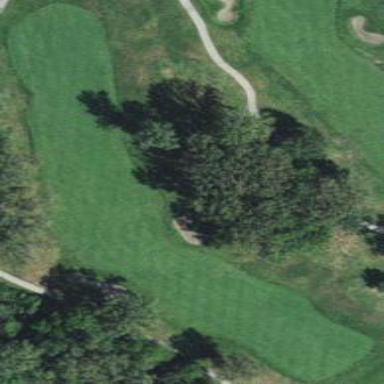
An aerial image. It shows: Well-maintained grassy area designated for golfing. It is mown fairway used for the sport of golf.